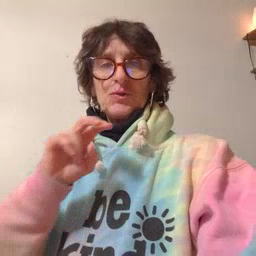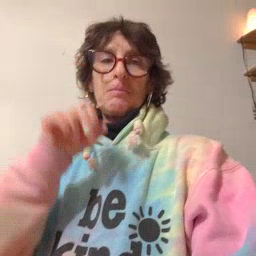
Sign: jump